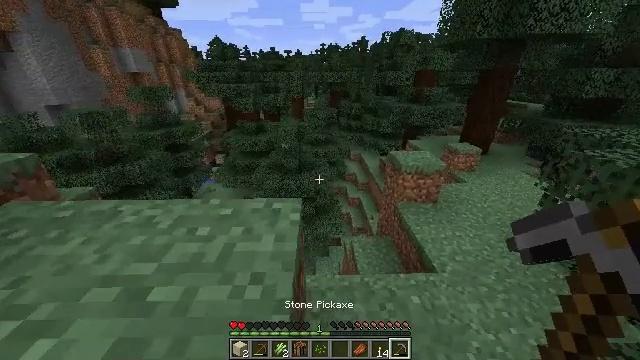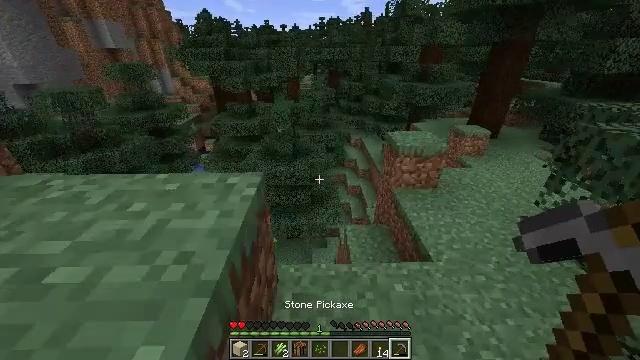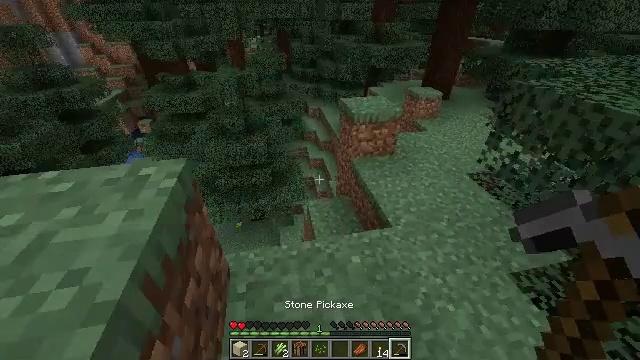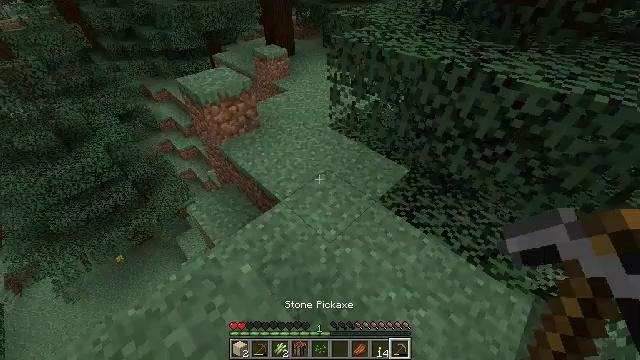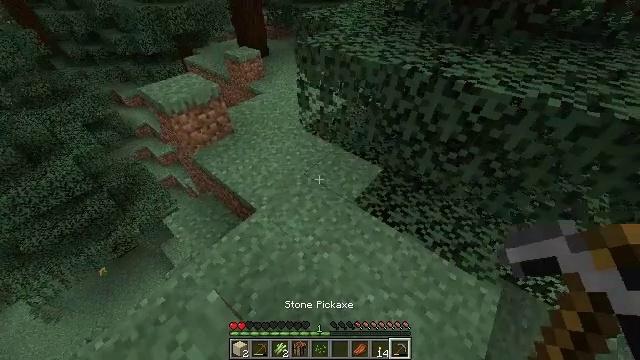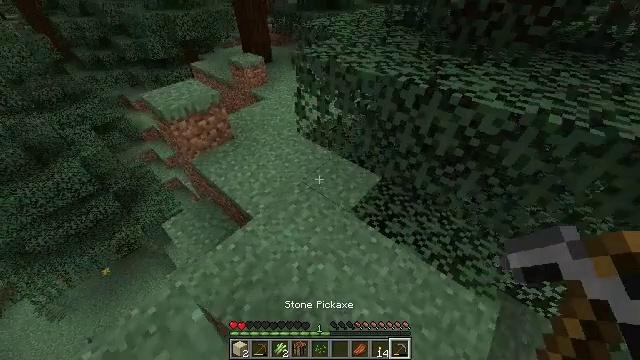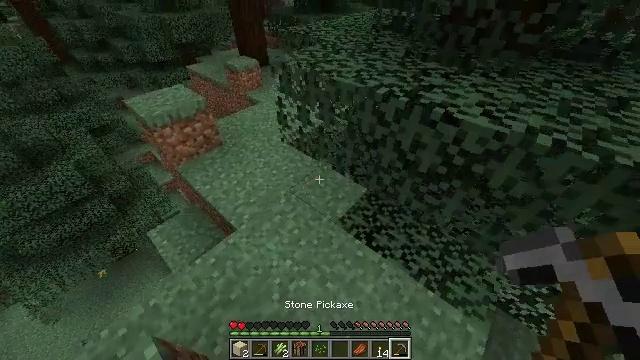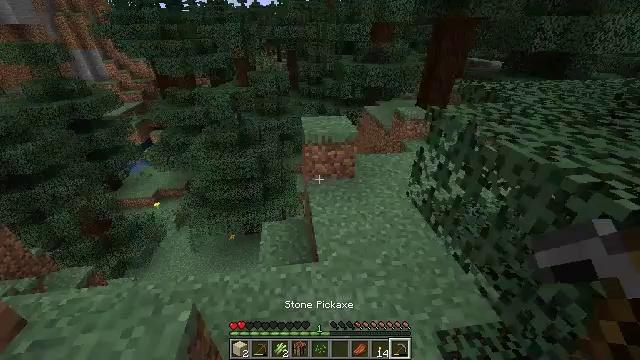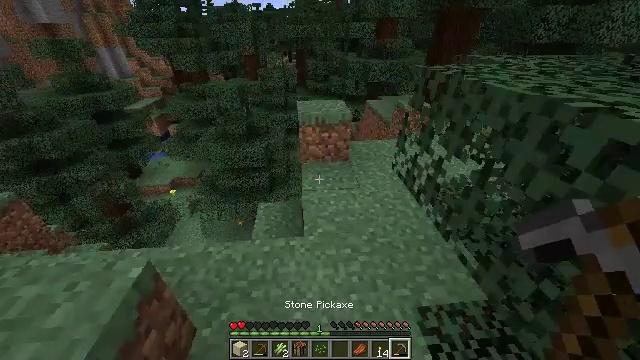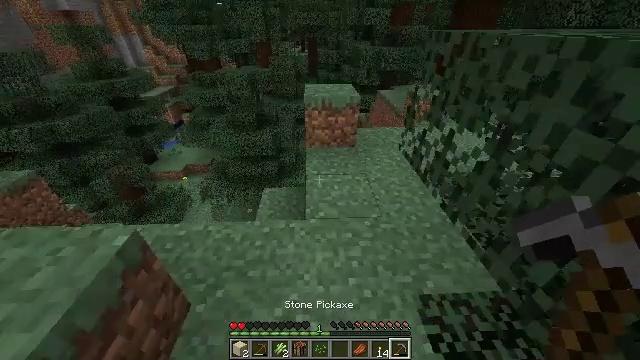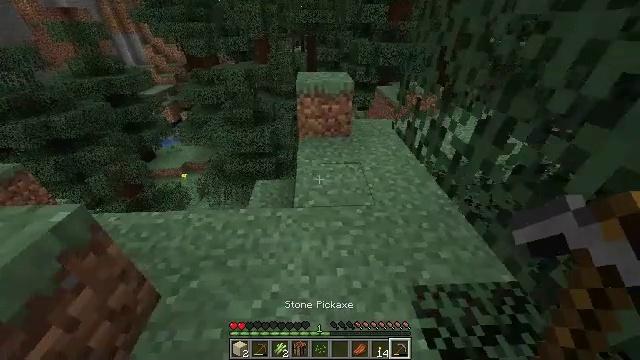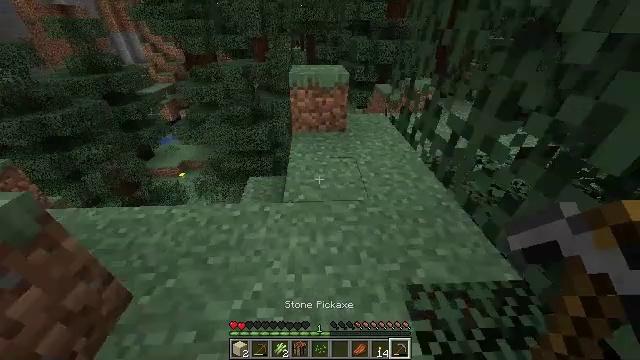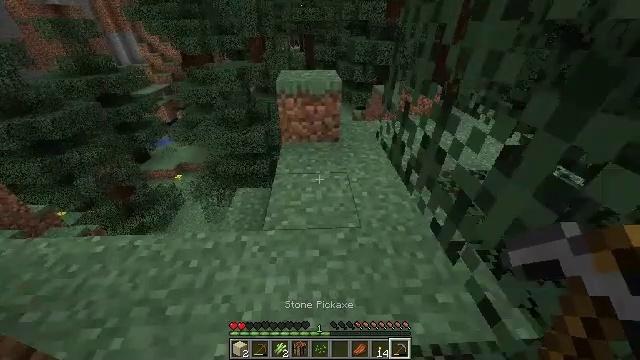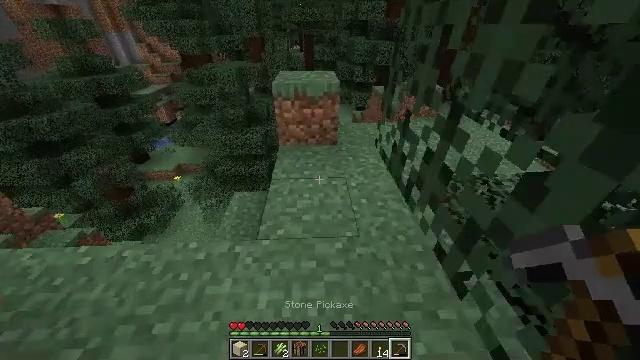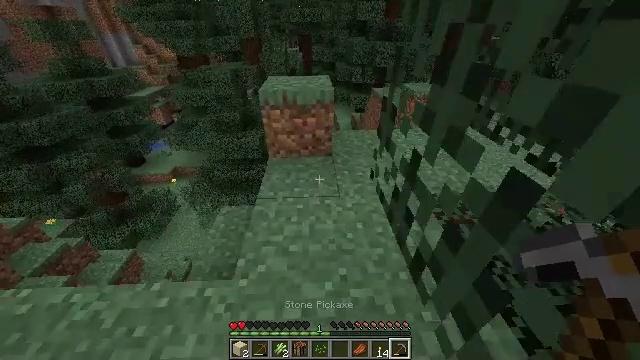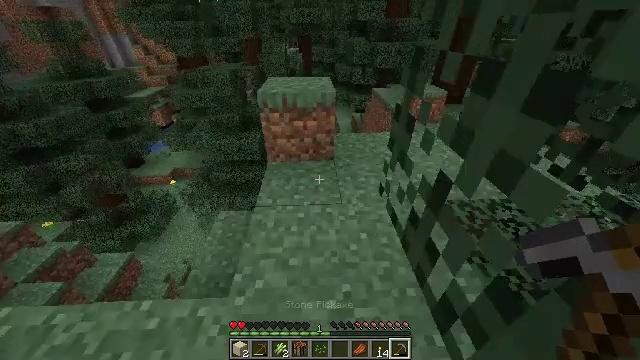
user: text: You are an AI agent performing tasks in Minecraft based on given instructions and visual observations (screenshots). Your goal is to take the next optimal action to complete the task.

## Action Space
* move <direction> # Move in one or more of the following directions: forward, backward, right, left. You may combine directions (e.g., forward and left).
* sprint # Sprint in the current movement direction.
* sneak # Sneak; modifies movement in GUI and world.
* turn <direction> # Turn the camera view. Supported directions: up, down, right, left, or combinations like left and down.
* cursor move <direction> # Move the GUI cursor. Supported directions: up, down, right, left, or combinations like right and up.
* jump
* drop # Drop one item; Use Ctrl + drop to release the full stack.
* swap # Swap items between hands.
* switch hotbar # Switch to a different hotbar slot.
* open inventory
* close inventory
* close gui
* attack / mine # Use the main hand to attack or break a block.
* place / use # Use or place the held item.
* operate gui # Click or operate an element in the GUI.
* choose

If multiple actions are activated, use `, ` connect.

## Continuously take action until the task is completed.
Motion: motion action
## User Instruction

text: Fish and kill the salmon.
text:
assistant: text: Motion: move forward and move right, sprint, turn down
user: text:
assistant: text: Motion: move forward and move right, sprint, turn right and down
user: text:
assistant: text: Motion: move forward and move right, sprint, turn right and down
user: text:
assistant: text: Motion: move forward and move right, sprint, turn right and down
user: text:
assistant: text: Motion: move forward and move right, sprint, turn left
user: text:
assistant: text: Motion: move forward and move right, sprint
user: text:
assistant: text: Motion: move forward and move right, sprint, turn left and up
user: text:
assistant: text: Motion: move forward, sprint, turn left and down
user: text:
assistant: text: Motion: move forward, sprint, turn left and down
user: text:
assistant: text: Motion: move forward, sprint
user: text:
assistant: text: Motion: move forward, sprint
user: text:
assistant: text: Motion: move forward, sprint
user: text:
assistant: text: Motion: move forward and move right, sprint
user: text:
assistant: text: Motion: move forward and move right, sprint
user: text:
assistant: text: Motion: move forward and move right, sprint
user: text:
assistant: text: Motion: move forward and move right, sprint
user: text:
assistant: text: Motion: move forward and move right, sprint
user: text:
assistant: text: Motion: move forward and move right, sprint
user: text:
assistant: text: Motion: move forward and move right, sprint
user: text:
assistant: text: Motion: move forward and move right, sprint, turn right
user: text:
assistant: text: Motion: move forward and move right, sprint, turn right and up
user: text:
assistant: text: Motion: move forward and move right, sprint, turn right and up
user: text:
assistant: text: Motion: move forward and move right, sprint, turn right and up
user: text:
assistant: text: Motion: move forward and move right, sprint
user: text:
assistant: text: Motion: move forward, sprint
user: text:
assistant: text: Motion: move forward, sprint
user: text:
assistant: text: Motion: move forward, sprint, turn left
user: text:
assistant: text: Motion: move forward, sprint, turn left and down
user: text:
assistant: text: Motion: move forward and move right, sprint, turn left and down
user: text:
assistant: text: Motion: move forward and move right, sprint, turn left and down